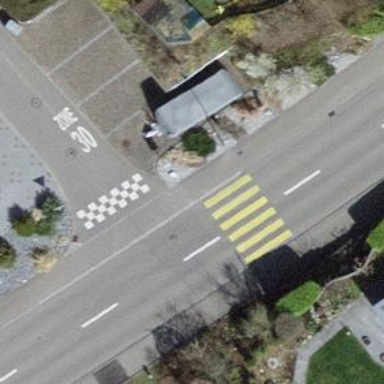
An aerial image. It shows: Uncontrolled zebra crossing on the road.